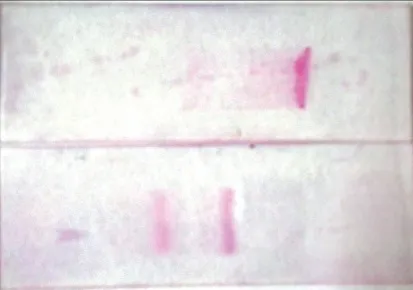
Picture of blood electrophoresis: Chylomicrons appear dominant.
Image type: pathology (h&e)